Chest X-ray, AP view. Patient: 49 years old, sex M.
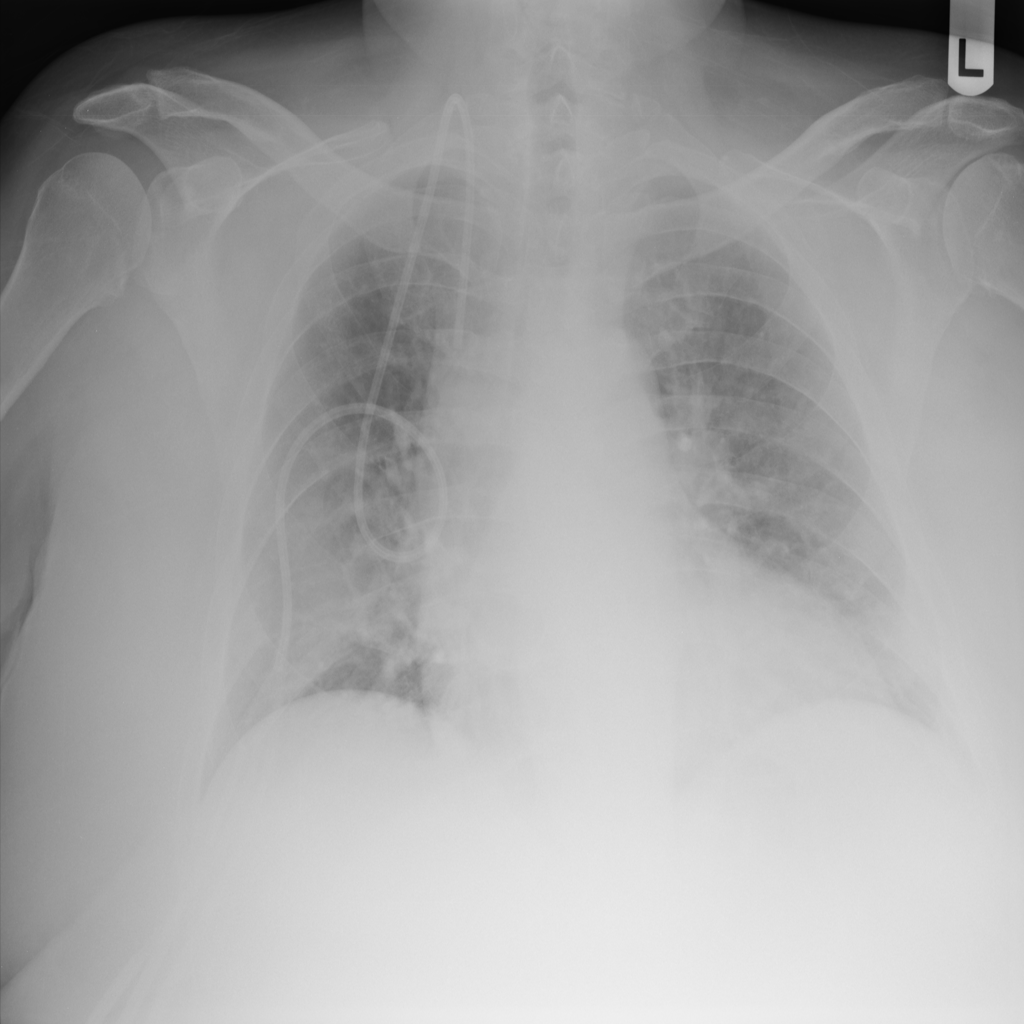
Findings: No Finding